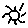
Label: sun